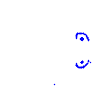
Particle: proton